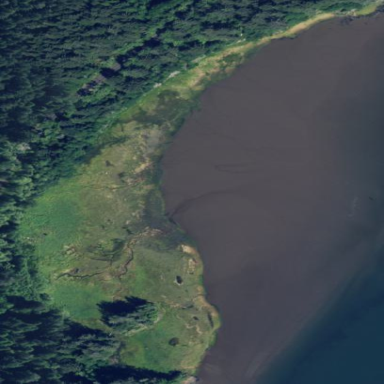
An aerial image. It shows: Saltmarsh wetland with tidal influence.